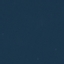
Land use / land cover: SeaLake